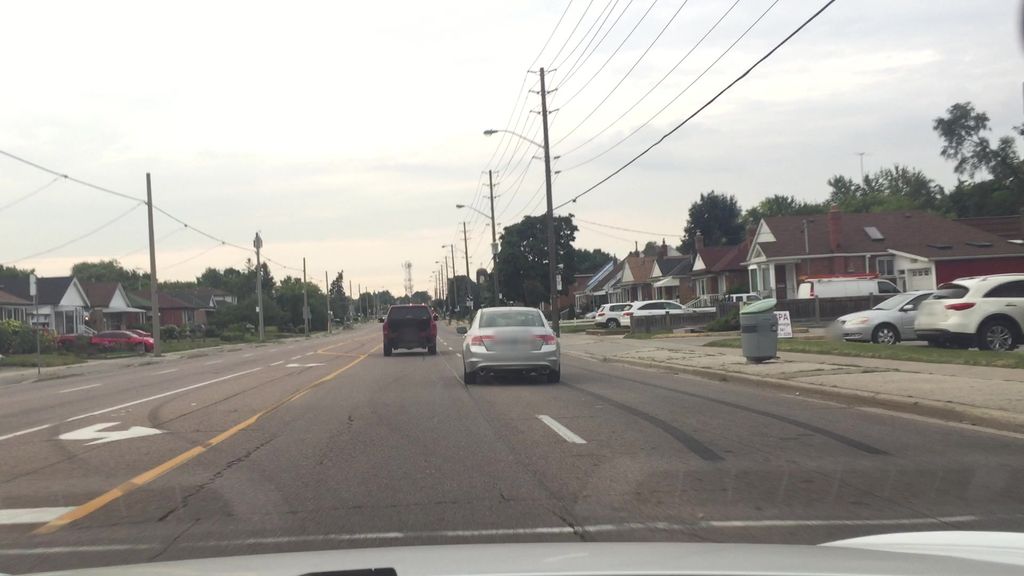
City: toronto